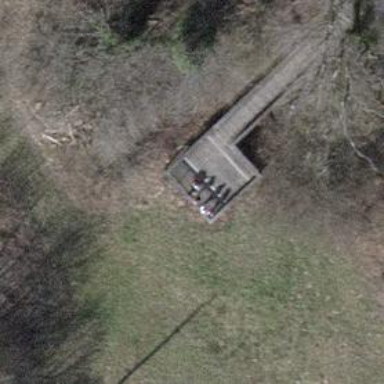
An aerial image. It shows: Path on bridge.